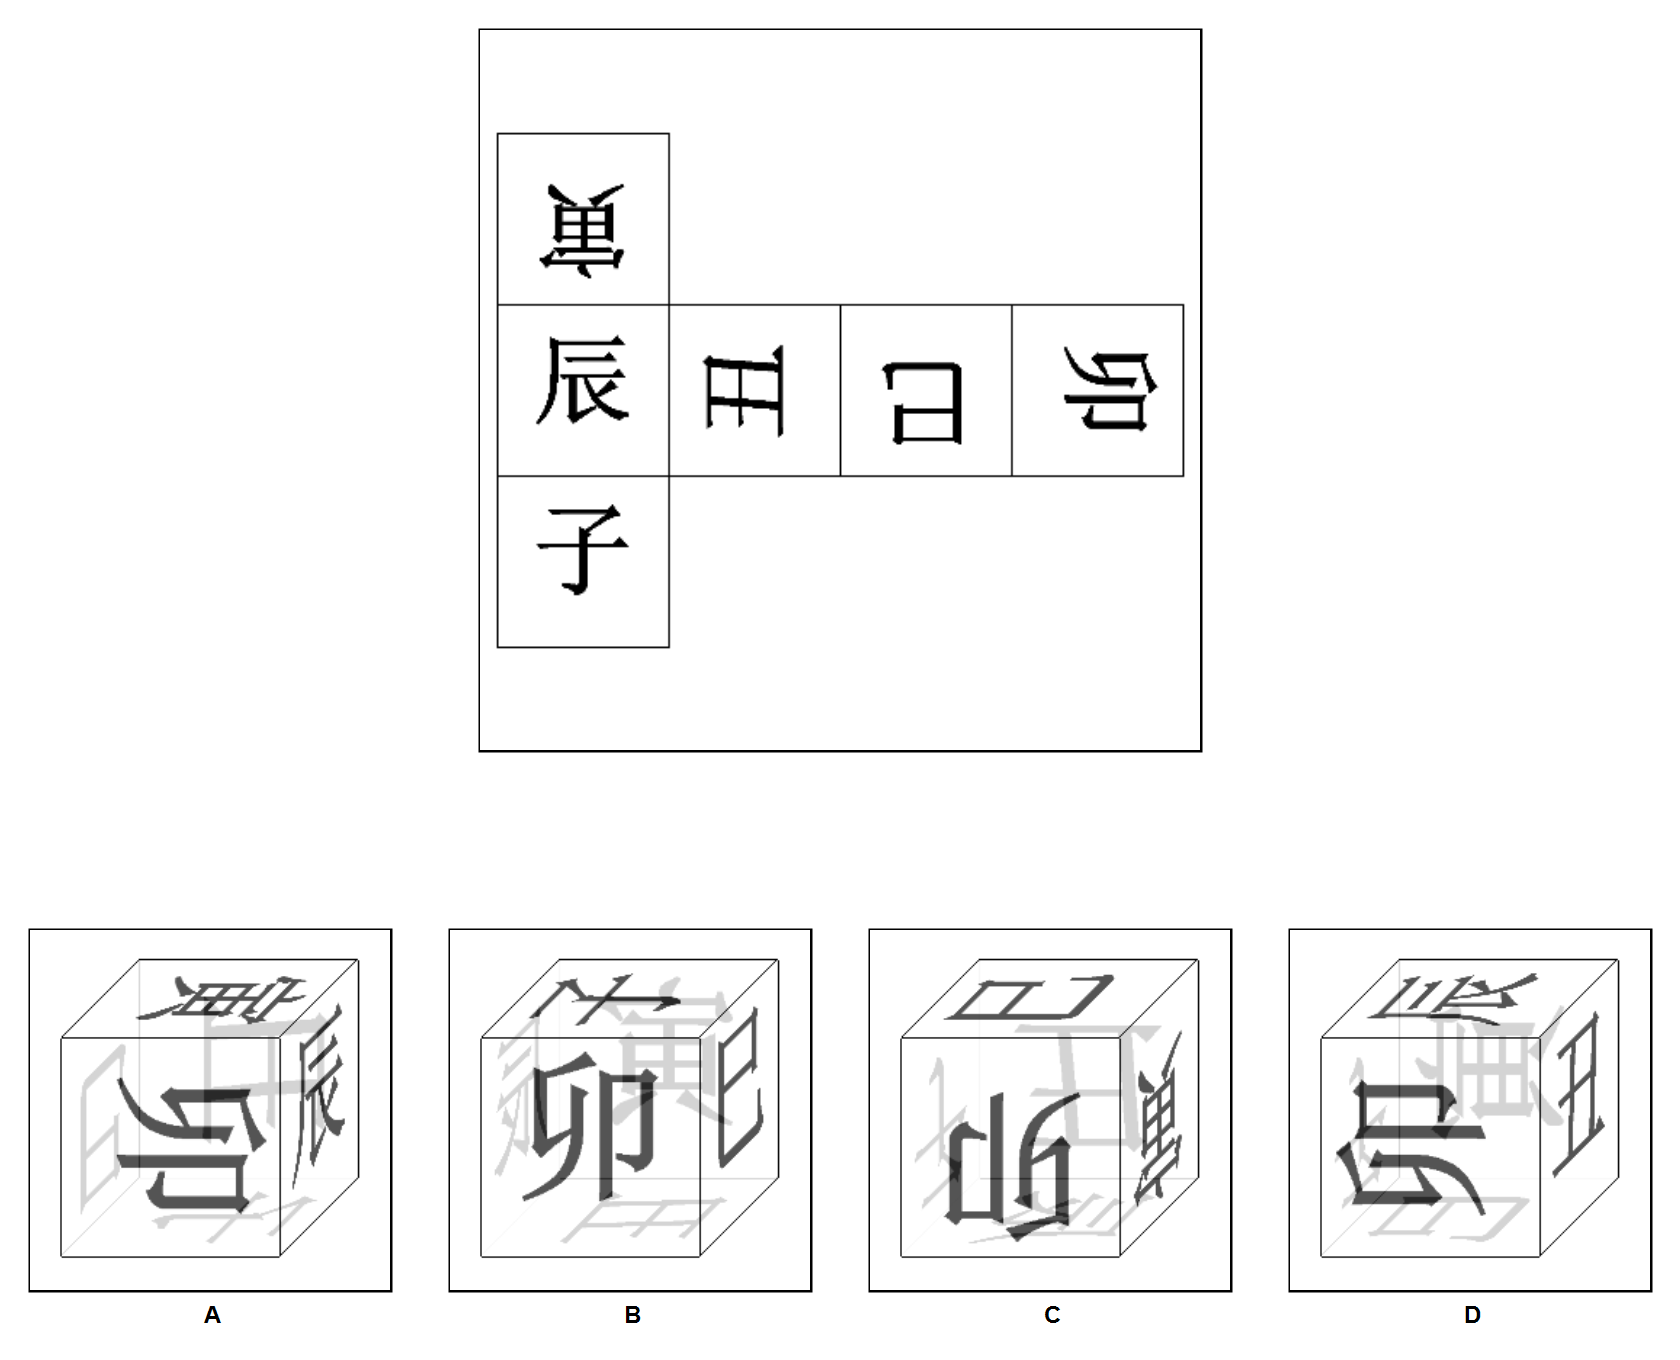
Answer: A